Platform: macOS
Application: Chrome
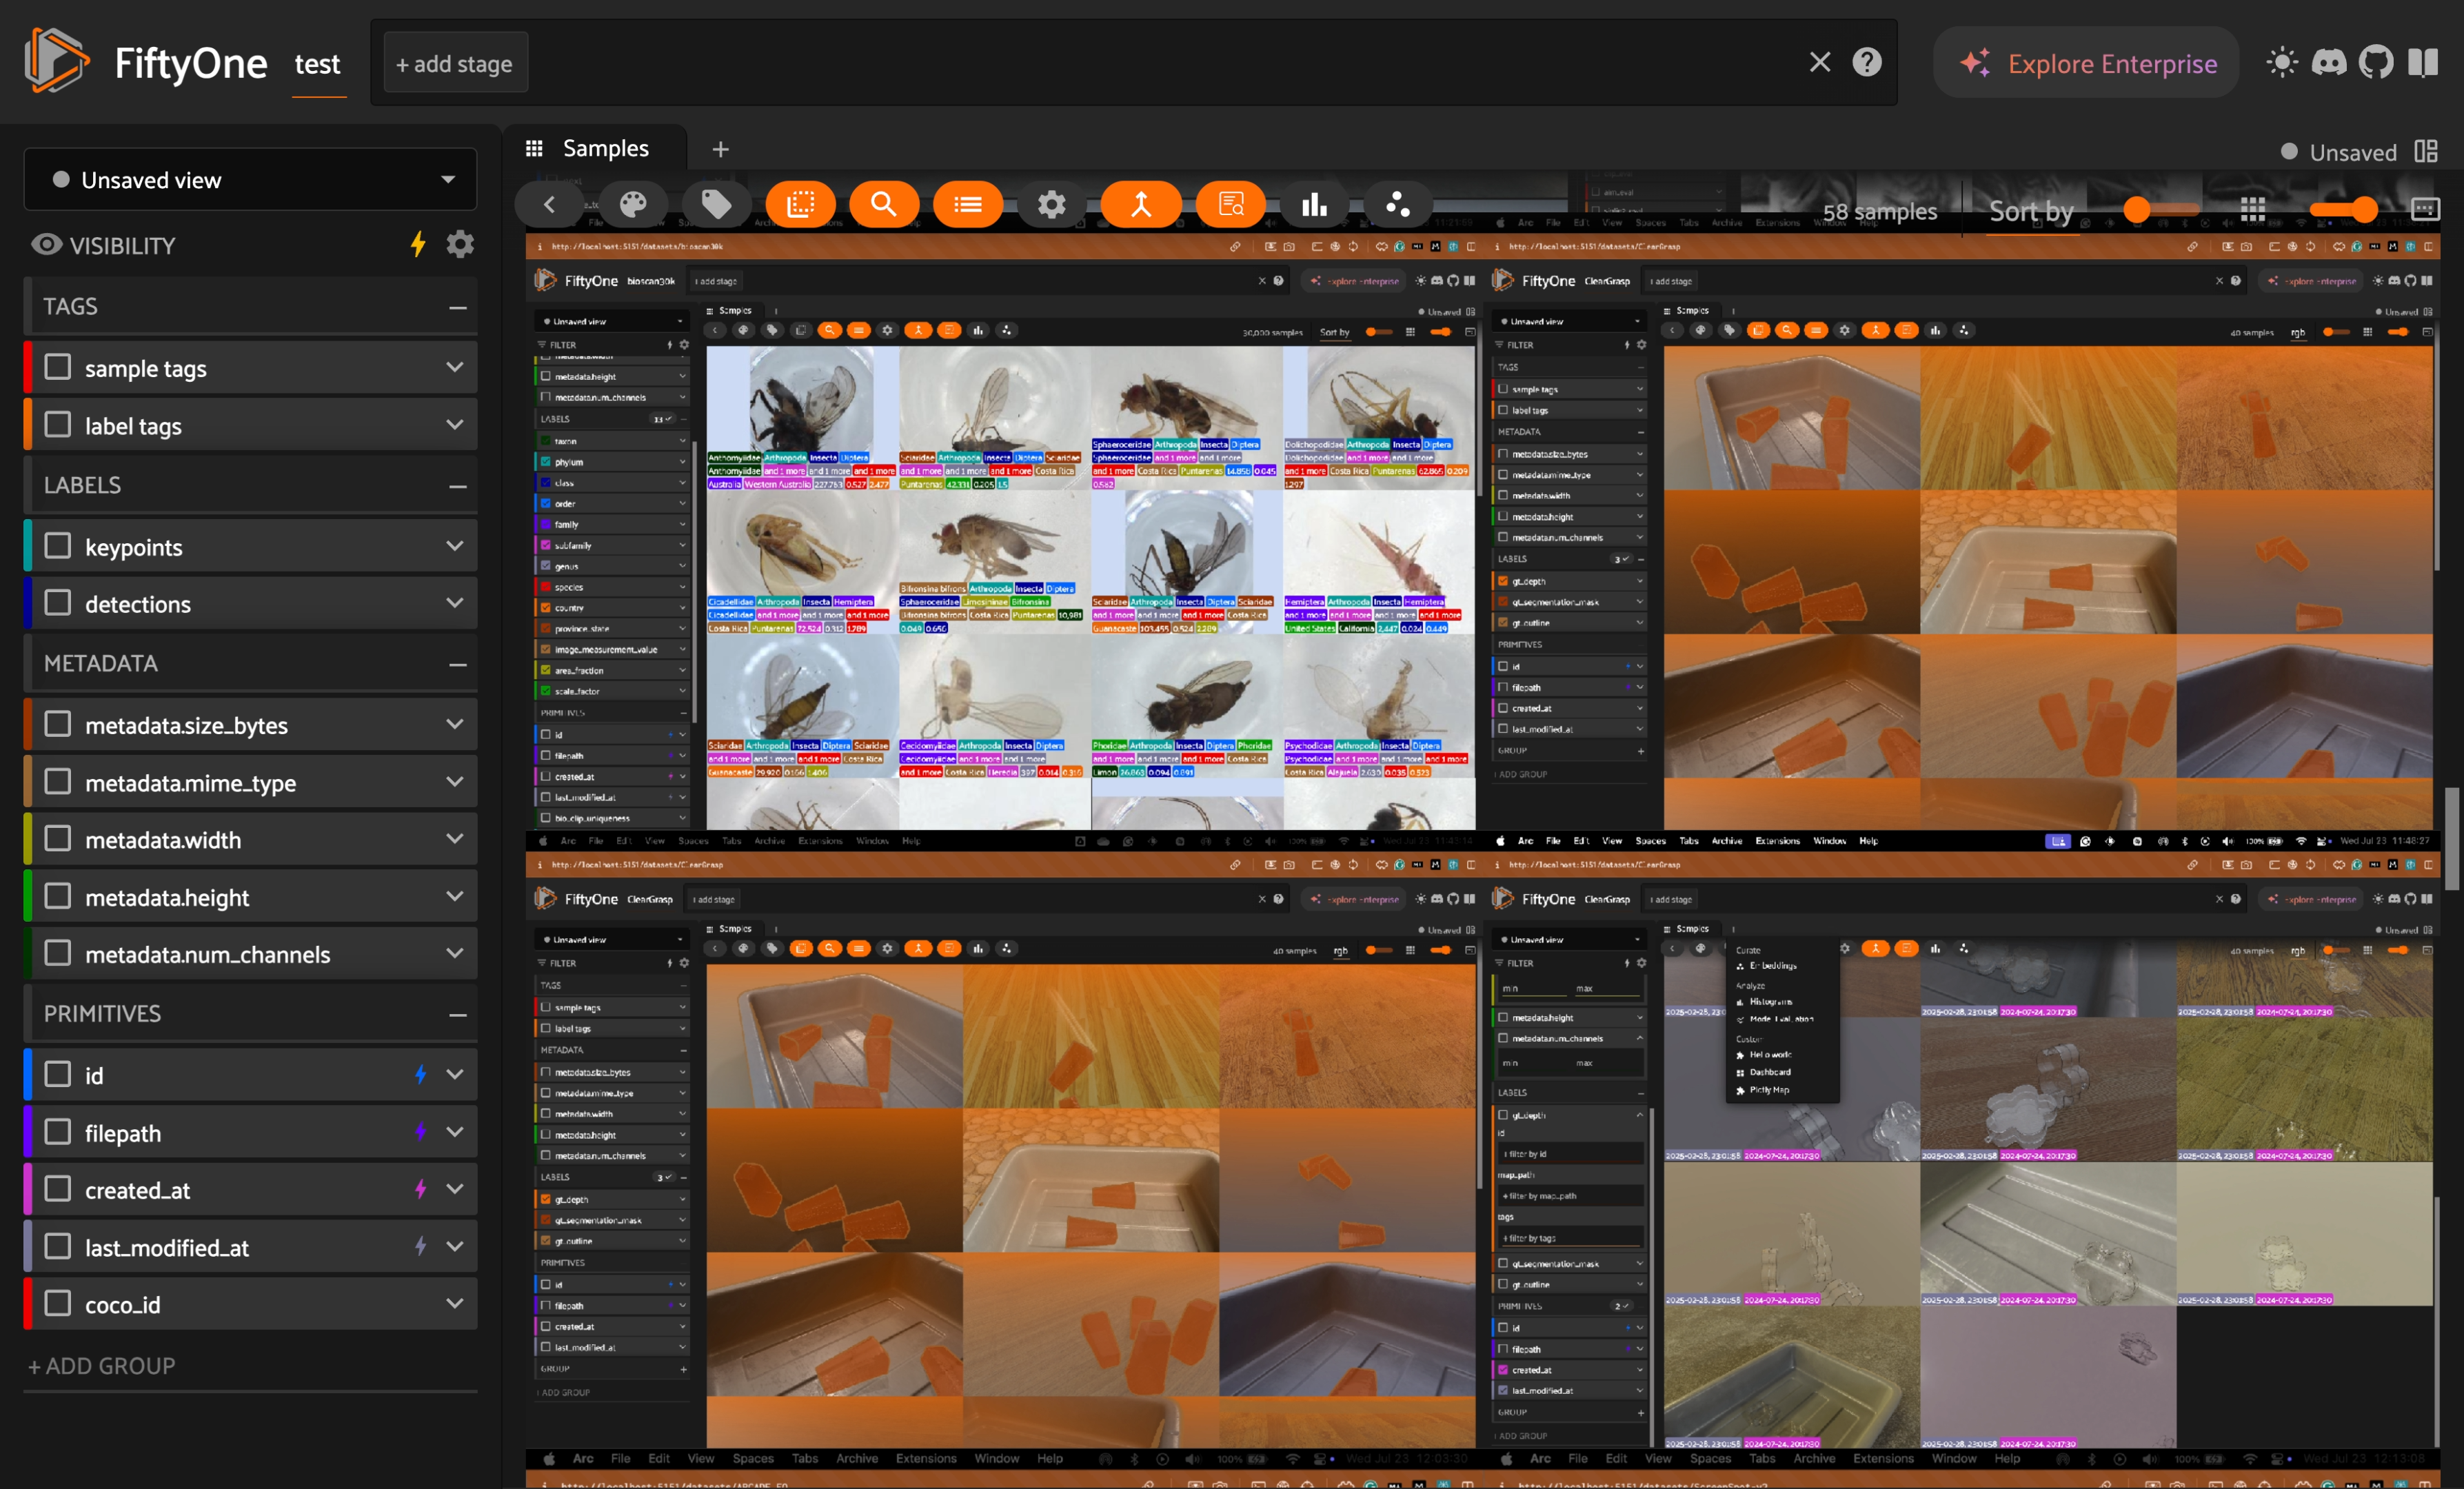
task_description: Locate the view bar
action_type: hover
element_info: Menu Item

task_description: Load an existing workspace
action_type: select
element_info: Button

task_description: Load a saved view
action_type: select
element_info: Menu Item

task_description: Find the actions row toolbar
action_type: hover
element_info: Menu Item

task_description: Locate the sidebar
action_type: hover
element_info: Menu Item

task_description: Find the samples panel
action_type: hover
element_info: Menu Item

task_description: Load a different dataset
action_type: select
element_info: Menu Item

task_description: Change how samples are sorted
action_type: select
element_info: Menu Item